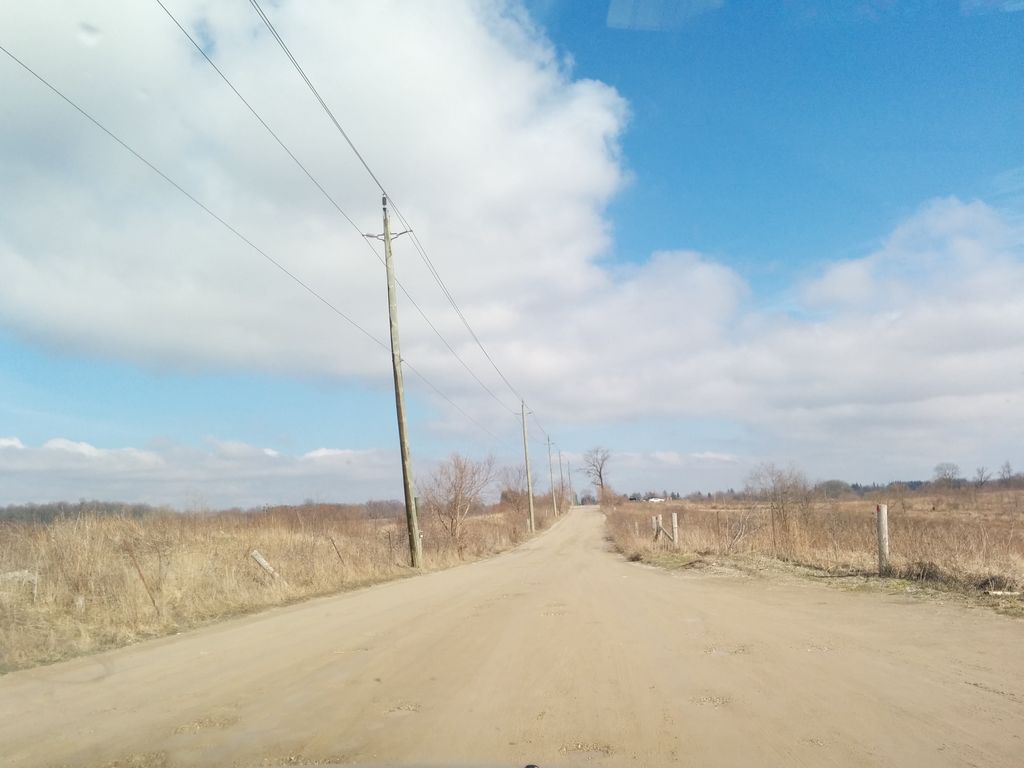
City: kitchener-waterloo